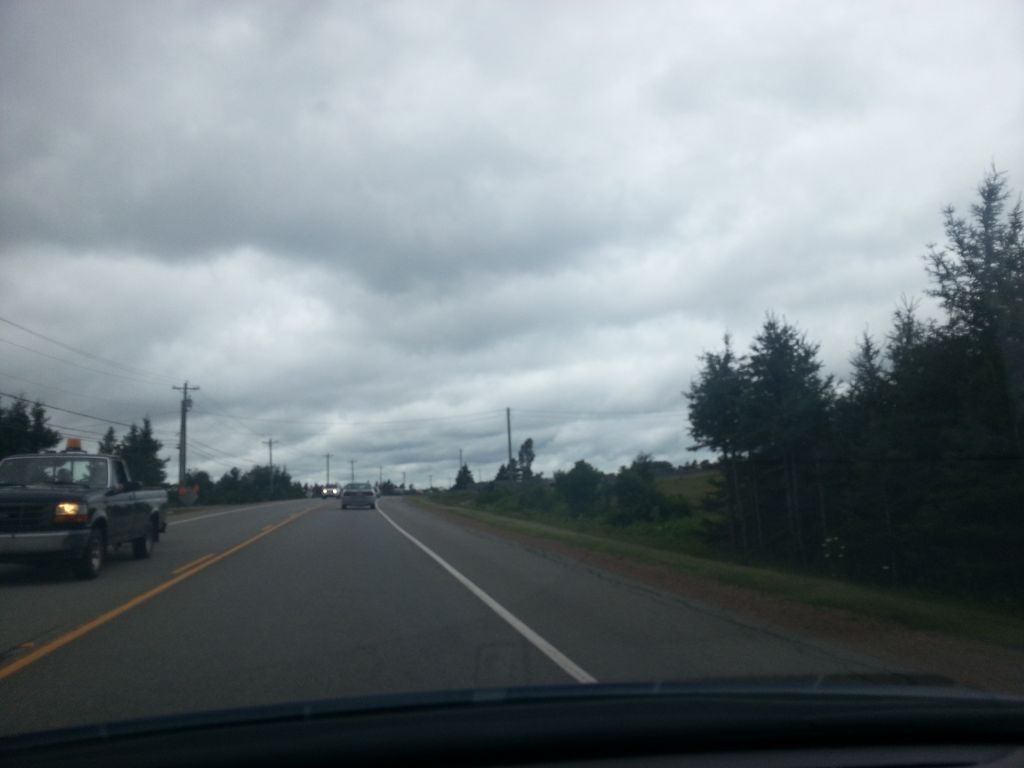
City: charlottetown